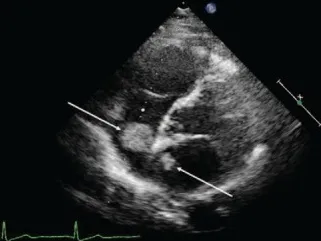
Parasternal 4-chamber view.
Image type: radiology (ultrasound)